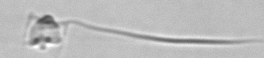
Label: Chaetoceros_didymus